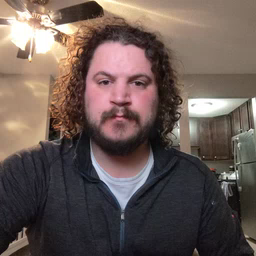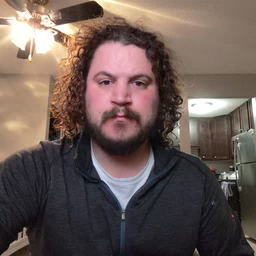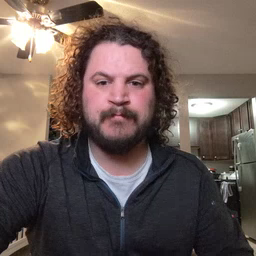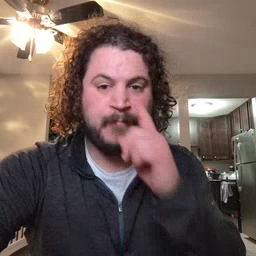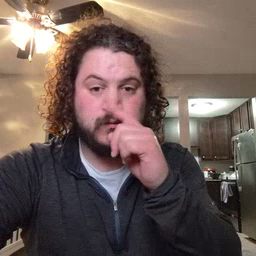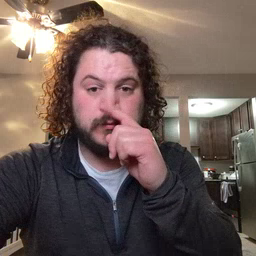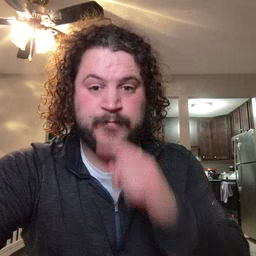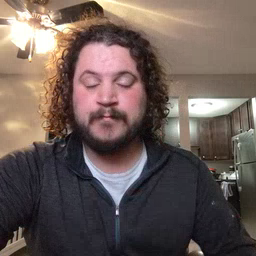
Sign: mouse